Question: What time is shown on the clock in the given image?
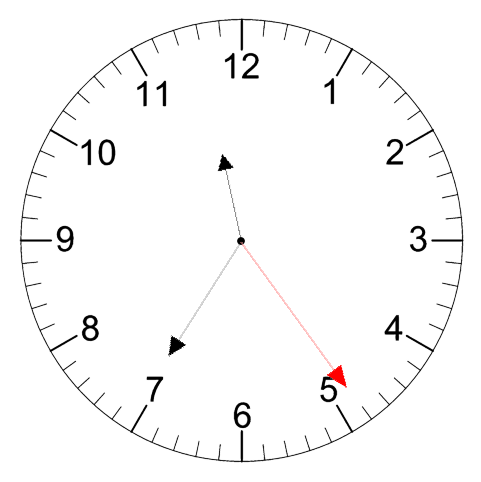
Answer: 11:35:24